Interaction volume radius: 5 \u00c5
Interaction volume height: 10 \u00c5
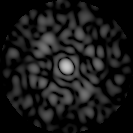
Disorder parameter: 0.8041